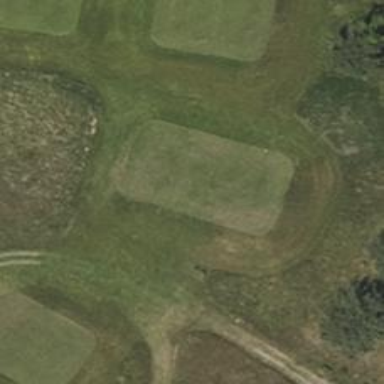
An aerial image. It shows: Golf tee.